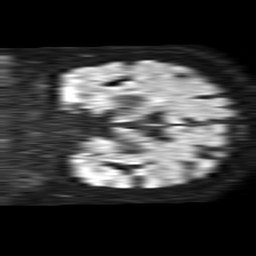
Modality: TRACE
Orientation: coronal
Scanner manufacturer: philips
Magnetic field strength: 1.5 T
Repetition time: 4.6 s
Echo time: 0.08631 s